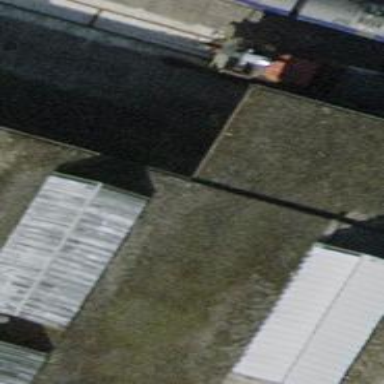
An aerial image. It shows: Railway yard with one track.